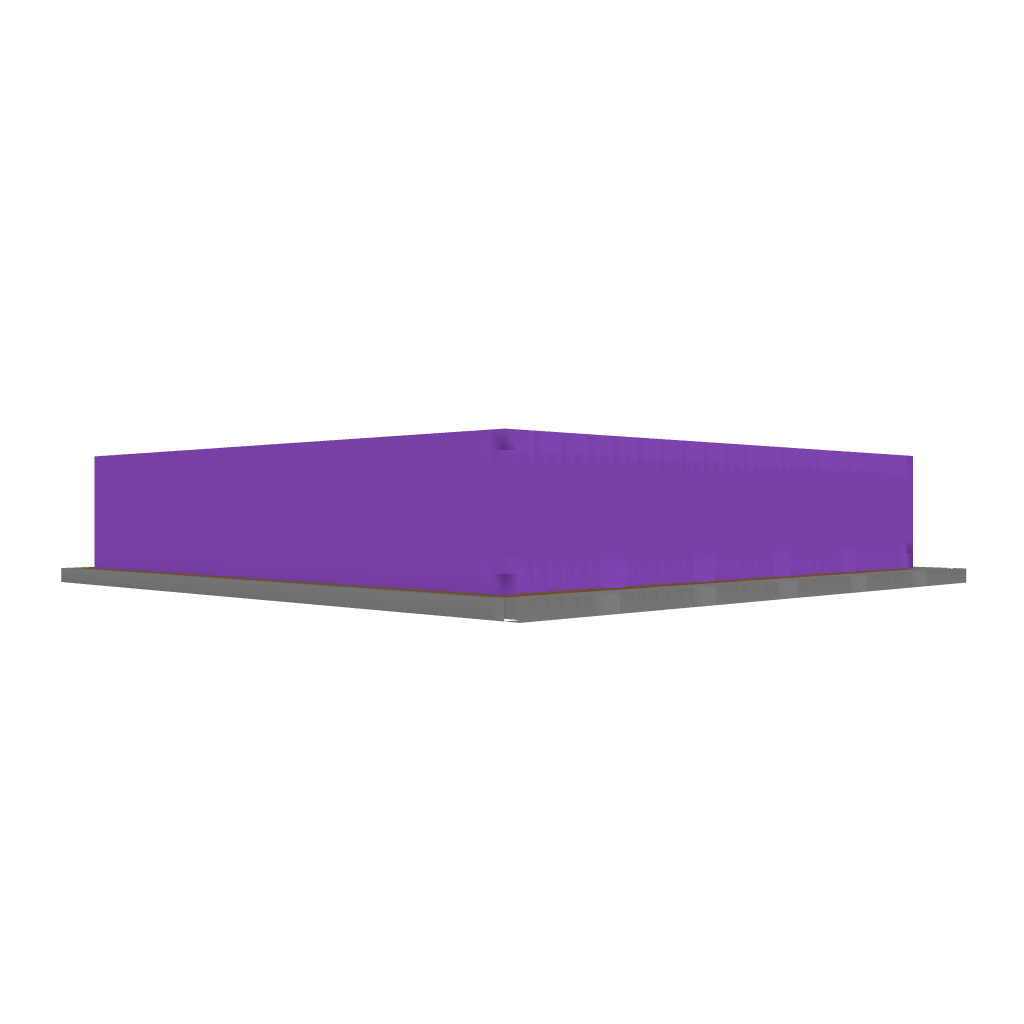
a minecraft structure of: Club/Disco bad low quality